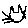
Label: cat